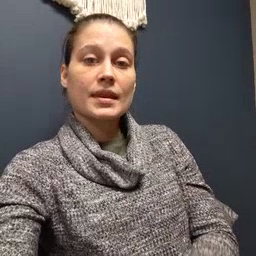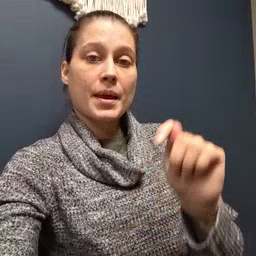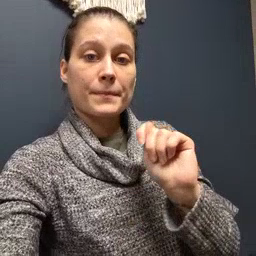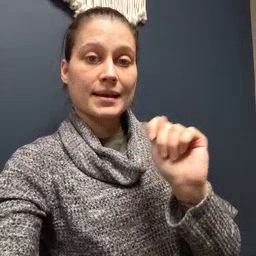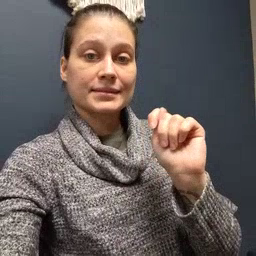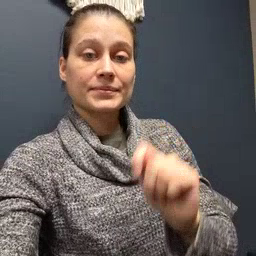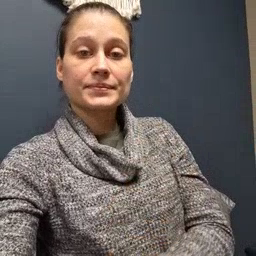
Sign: potty